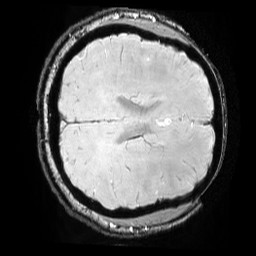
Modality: SWI
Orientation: axial
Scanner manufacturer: siemens
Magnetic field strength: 3 T
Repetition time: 0.03 s
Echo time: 0.02 s